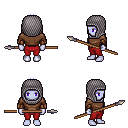
a pixel art fantasy rpg character, female body template, dark elf, purple skin, brown long-sleeve shirt, red pants, white cyan short mohawk hairstyle, chain hood, leather bracers, spear, four views (front, back, left, right), 2x2 character sprite sheet, small pixel art, hard edges, no anti-aliasing